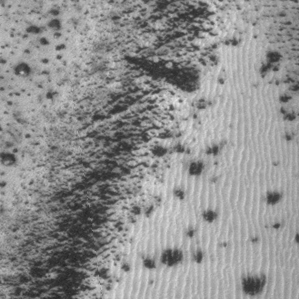
Label: frost